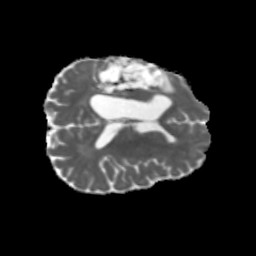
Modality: MD
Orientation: axial
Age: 42
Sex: male
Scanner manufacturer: siemens
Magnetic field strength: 3 T
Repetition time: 5.47 s
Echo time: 0.0854 s